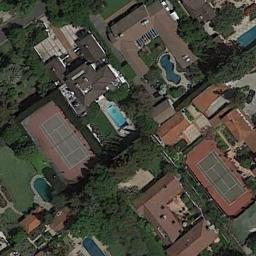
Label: tennis_court